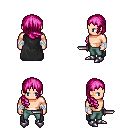
a pixel art fantasy rpg character, male body template, human, light skin, black cape, teal pants, pink right-swept hairstyle, white cloth bandages, metal boots, dagger, four views (front, back, left, right), 2x2 character sprite sheet, small pixel art, hard edges, no anti-aliasing